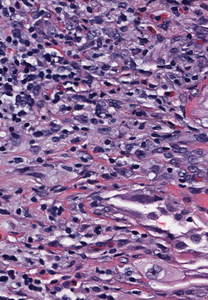
Tumor epithelial tissue: no
Tumor-associated stroma tissue: yes
Normal tissue: no